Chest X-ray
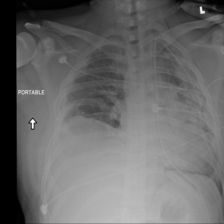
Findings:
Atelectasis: negative
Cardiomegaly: negative
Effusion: negative
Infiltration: negative
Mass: negative
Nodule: negative
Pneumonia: negative
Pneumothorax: negative
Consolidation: negative
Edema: negative
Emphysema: negative
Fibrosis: negative
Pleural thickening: negative
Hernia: negative